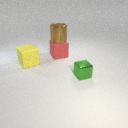
large red rubber cube below large brown metal cylinder